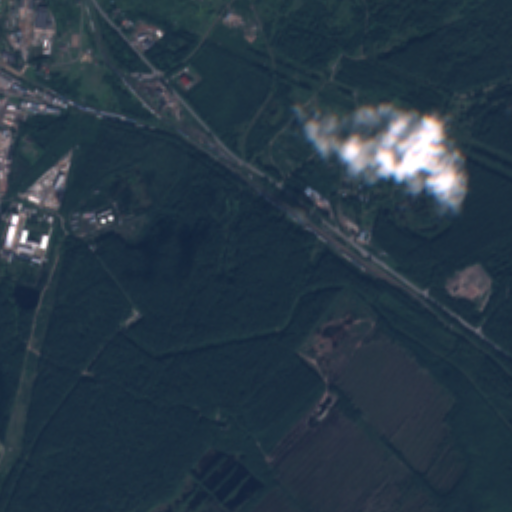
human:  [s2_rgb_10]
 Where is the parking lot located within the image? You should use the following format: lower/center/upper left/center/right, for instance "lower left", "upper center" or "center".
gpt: The parking lot is located in the center right of the image.
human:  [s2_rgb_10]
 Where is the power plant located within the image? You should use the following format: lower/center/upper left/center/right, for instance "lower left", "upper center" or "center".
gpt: The power plant is located in the upper left of the image.
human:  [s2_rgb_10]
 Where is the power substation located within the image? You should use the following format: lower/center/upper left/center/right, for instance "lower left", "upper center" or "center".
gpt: The power substation is located in the upper left of the image.
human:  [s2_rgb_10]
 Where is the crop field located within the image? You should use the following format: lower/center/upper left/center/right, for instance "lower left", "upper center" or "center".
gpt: There is no crop field in the image.